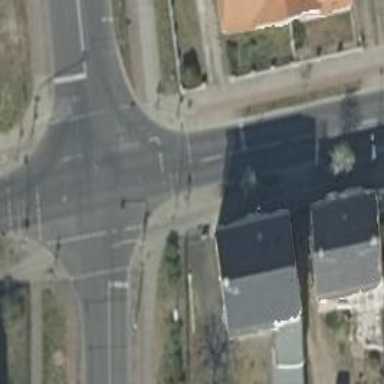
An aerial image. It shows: Road with traffic signals at crossing.